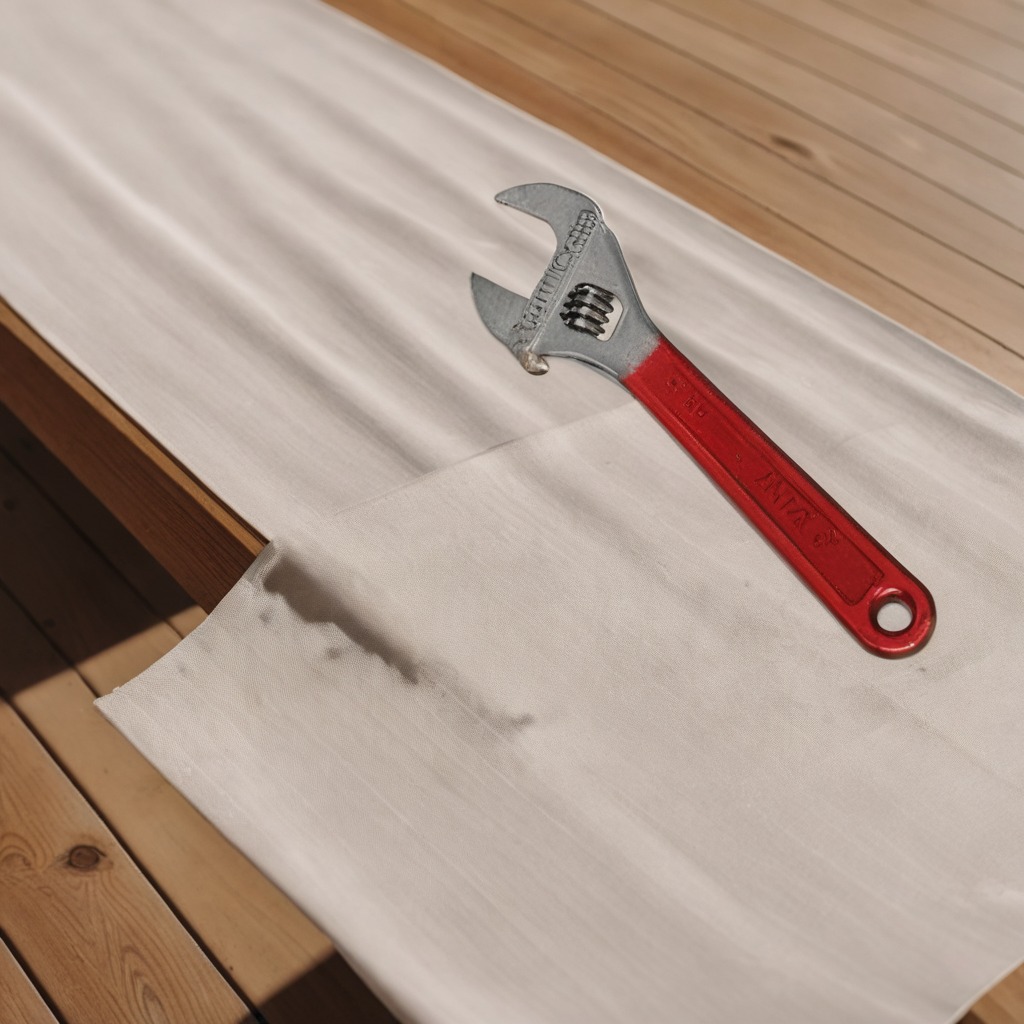
A wrench lying on a wooden table in an outdoor workshop during daytime bright natural light soft shadows worn but beneath the cloth